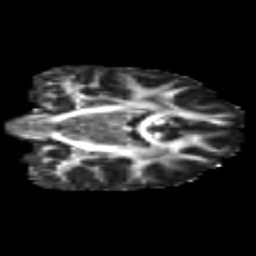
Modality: FA
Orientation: coronal
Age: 31
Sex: female
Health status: healthy